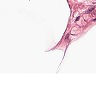
Metastatic tissue present: no